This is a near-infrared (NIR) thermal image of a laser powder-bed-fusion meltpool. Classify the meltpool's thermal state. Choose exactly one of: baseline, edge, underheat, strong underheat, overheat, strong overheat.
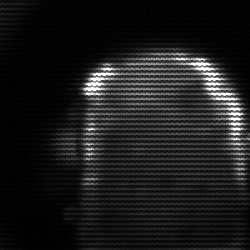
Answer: baseline